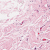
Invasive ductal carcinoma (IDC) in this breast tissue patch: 0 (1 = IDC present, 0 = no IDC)